Question: i want to change names of sections as shown in this picture below.

i want to replace "Shipping Method" to only methods
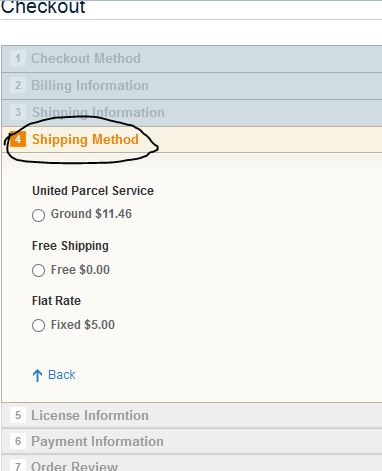
Answer: In your custom theme, and using a folder with the appropriate locale setting for your store (), create a file with the following:
'''
"Shipping Method","Your Translation"
'''
Clear/refresh the Translation Cache at and the change should take effect (may need to clear browser cache to notice).
An example filepath would be .